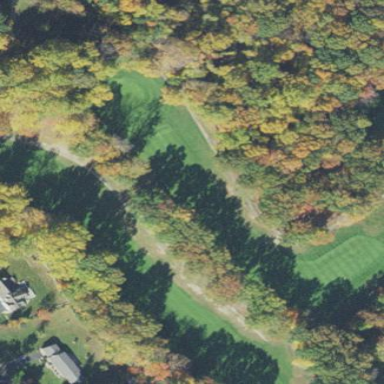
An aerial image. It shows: Golf fairway surrounded by grass.